The plot is a time-scale (wavelet) decomposition of a bearing vibration signal. Determine the bearing's health state. Answer with exactly one of: normal, inner_race, outer_race, ball.
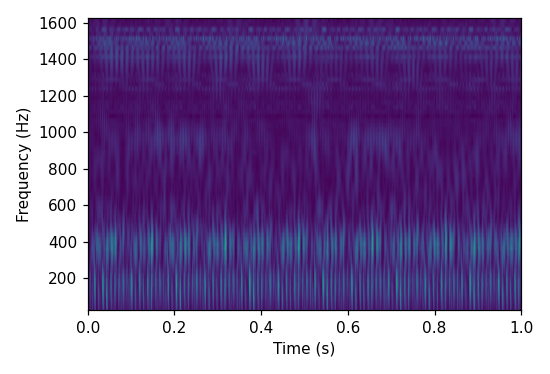
Answer: outer_race